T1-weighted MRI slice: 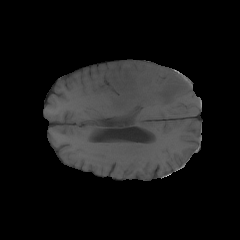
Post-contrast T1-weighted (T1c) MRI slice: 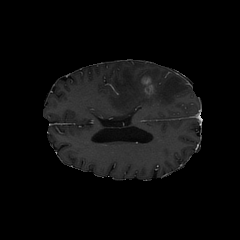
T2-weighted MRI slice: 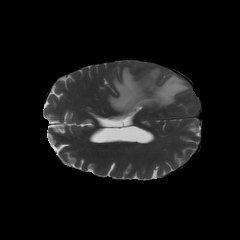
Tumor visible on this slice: yes